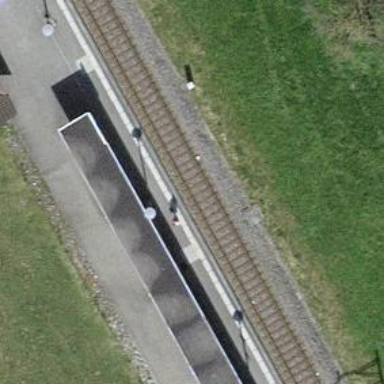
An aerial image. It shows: Single railway track with electrified contact line.